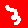
Digit: 3